Question: I made a custom styled JTree by implementing a 'TreeCellRenderer', which is like this:
'''
JPanel with BoxLayout X-Axis
-------------------------------------------------------------
| | |
| JLabel | Text Area |
| ICON | (JPanel with BoxLayout Y-Axis, 2 JLabels) |
| | |
-------------------------------------------------------------
'''
But now I have a problem:

I am using a larger icon here, and the position of the vertical line which leads to children nodes is still the old one. I want the position vertical line and the child nodes to be adjusted -- moving the vertical line to the align with the center of the icon.
For now, the icon is 32x32px; in the future I'd like to introduce auto-resizing according to the total height of test area of the cell. So it's better to adjust the line position dynamically accroding to the actual size of the icon.
How should I do that?
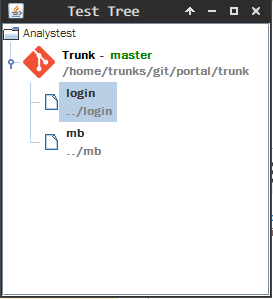
Answer: The horizontal position of the vertical lines is controlled by two properties of BasicTreeUI, left/rightChildIndent. So you can play with setting them based on the actual icon width, f.i. like:
'''
// your standard icon
Icon icon = ...
BasicTreeUI ui = (BasicTreeUI) tree.getUI();
int iconWidth = icon.getIconWidth() / 2;
ui.setLeftChildIndent(iconWidth);
ui.setRightChildIndent(iconWidth + 10);
'''
Note that you'll have to set those again whenever the LAF is changed at runtime.